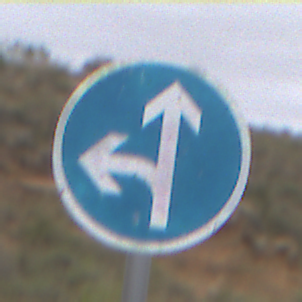
Verkehrszeichen: VorgeschriebeneFahrtrichtungGeradeausOderLinks
Umgebung: Outdoor, Nature
Tageszeit: Midday
Wetter: Overcast
Licht: Natural
Jahreszeit: NotSpecified
Kontrast: LowContrast